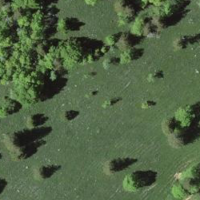
EUNIS habitat code: 23
Species observed at this site:
Silene dioica